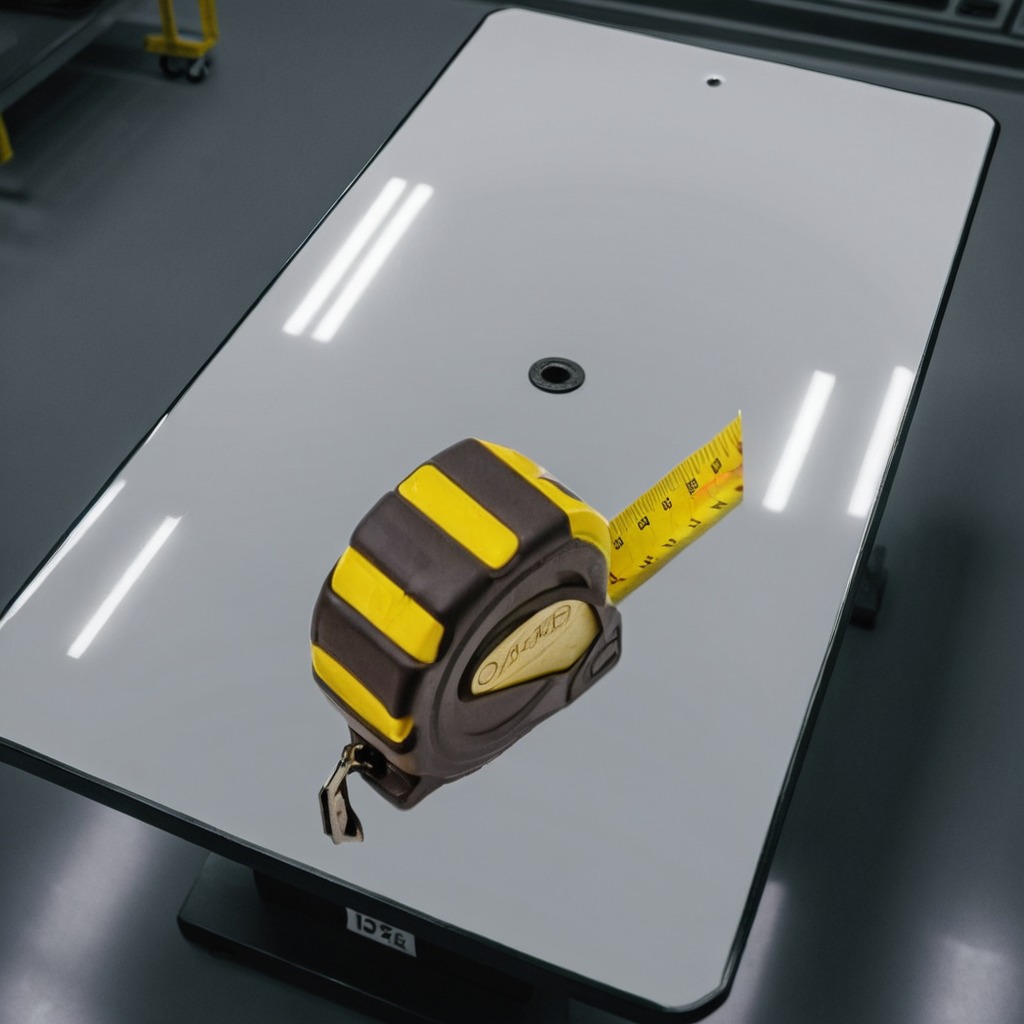
A measuring tape lies on the high-gloss table in a ship maintenance bay industrial lighting.